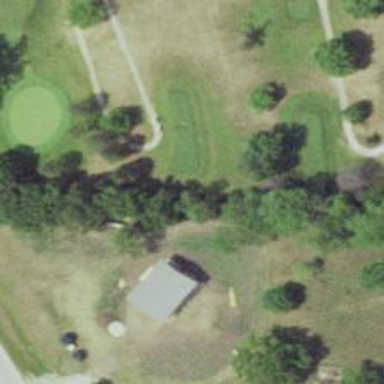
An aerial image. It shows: Service road used as golf cart path.